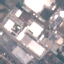
Land use / land cover class: Industrial